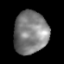
Tissue: lung
Cell type: Epithelial cells
Senescence score: 0.18
Nuclear area (px): 1422
Mean DAPI intensity: 126.424